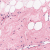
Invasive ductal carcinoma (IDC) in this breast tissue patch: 0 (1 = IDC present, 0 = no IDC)